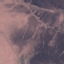
Land use / land cover class: HerbaceousVegetation